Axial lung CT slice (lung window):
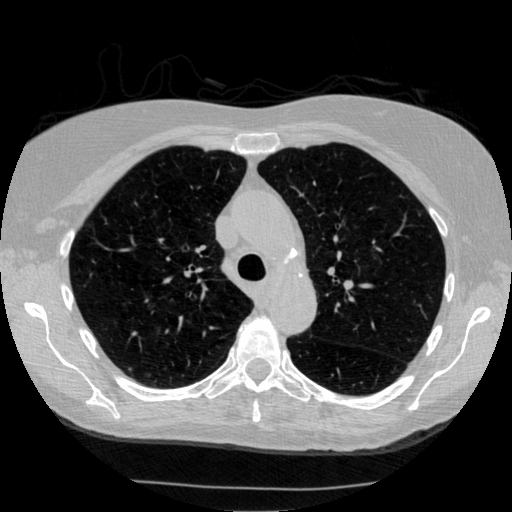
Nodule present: no